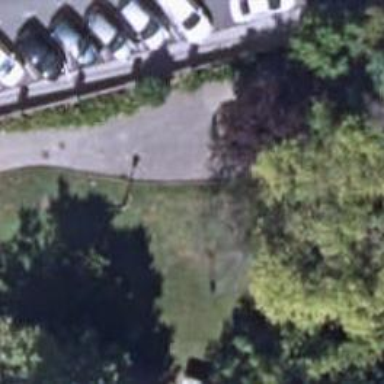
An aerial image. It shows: Bench for seating.